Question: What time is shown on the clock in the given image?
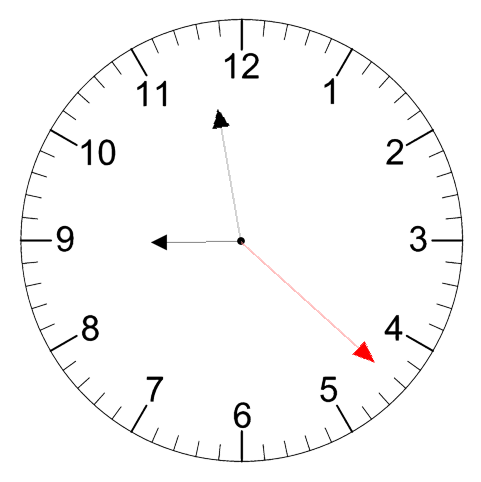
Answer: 08:58:22